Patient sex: F
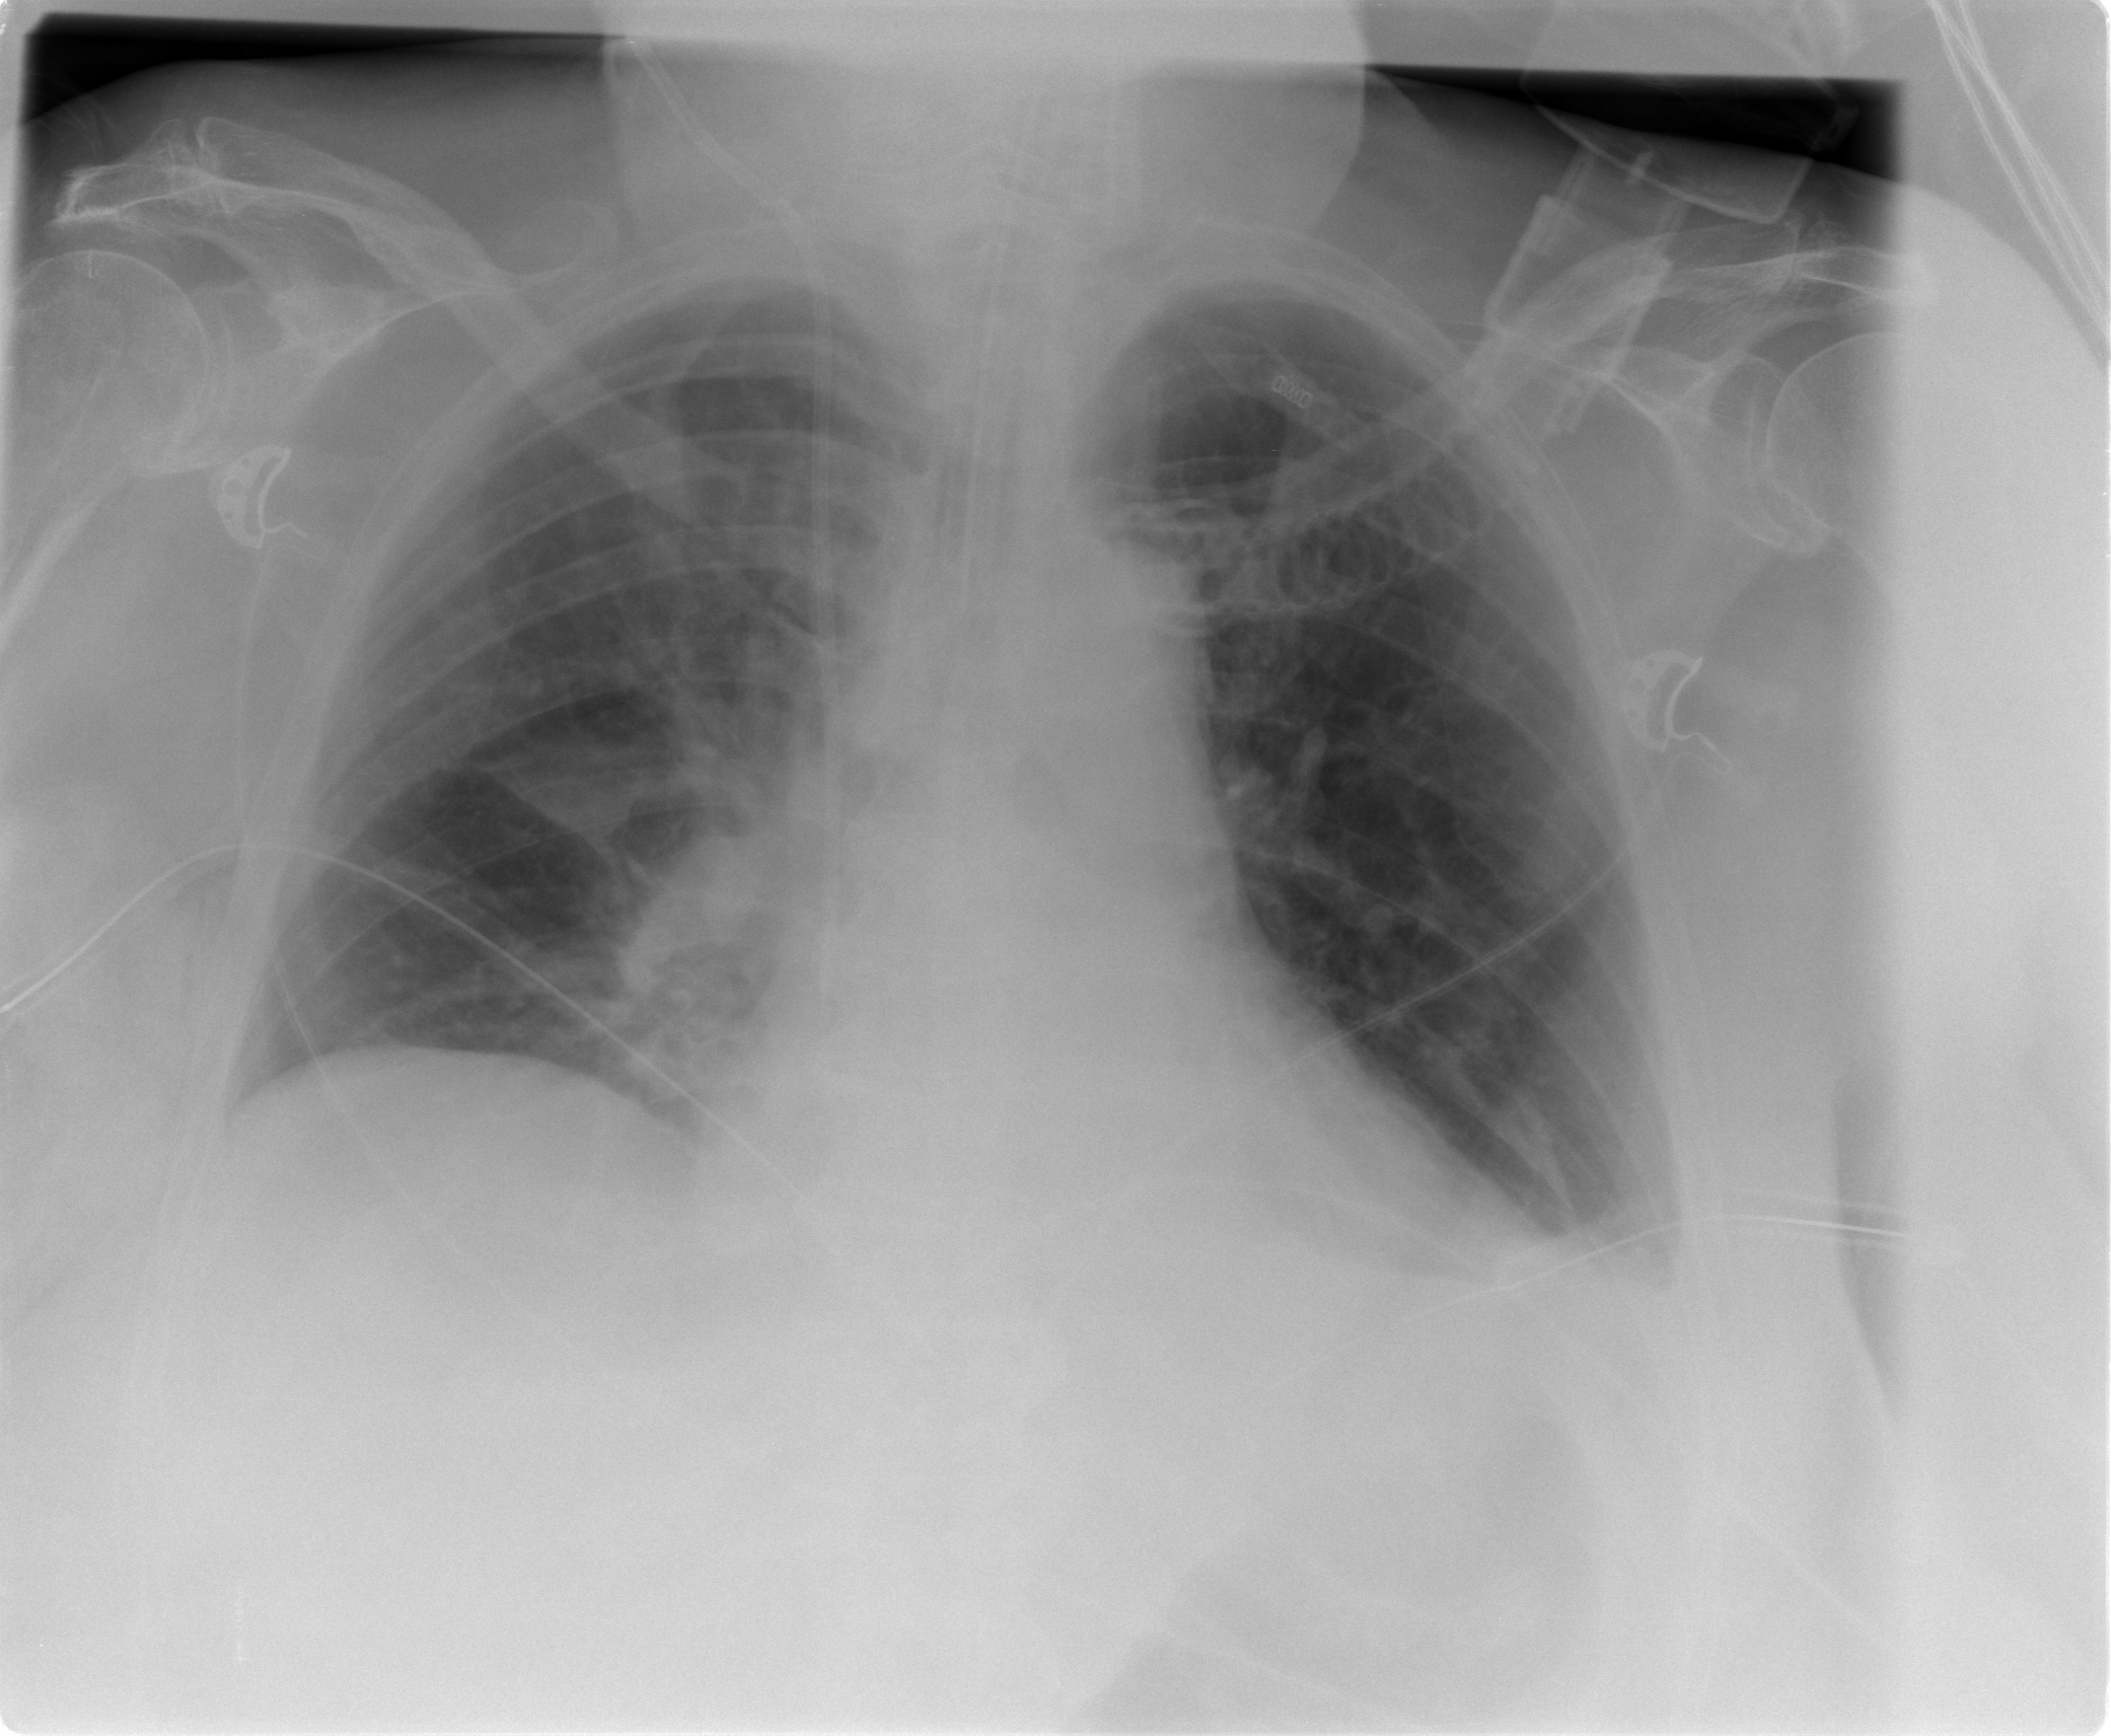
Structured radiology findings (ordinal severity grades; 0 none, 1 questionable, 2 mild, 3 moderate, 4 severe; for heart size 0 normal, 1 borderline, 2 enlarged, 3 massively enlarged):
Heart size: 0
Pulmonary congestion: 2
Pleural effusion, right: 2
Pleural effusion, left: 2
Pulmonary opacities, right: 0
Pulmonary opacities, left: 0
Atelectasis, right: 2
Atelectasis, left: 1